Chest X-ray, PA view. Patient: 66 years old, sex F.
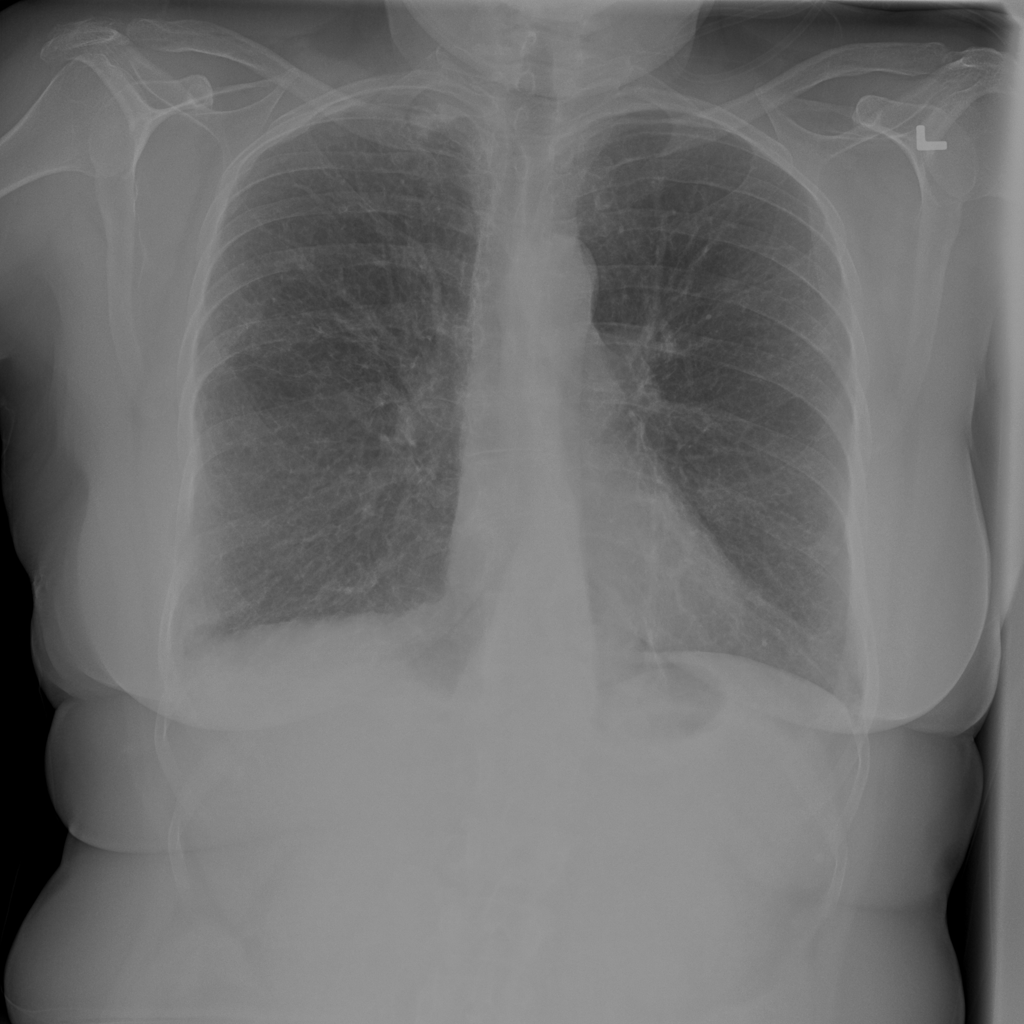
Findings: Emphysema